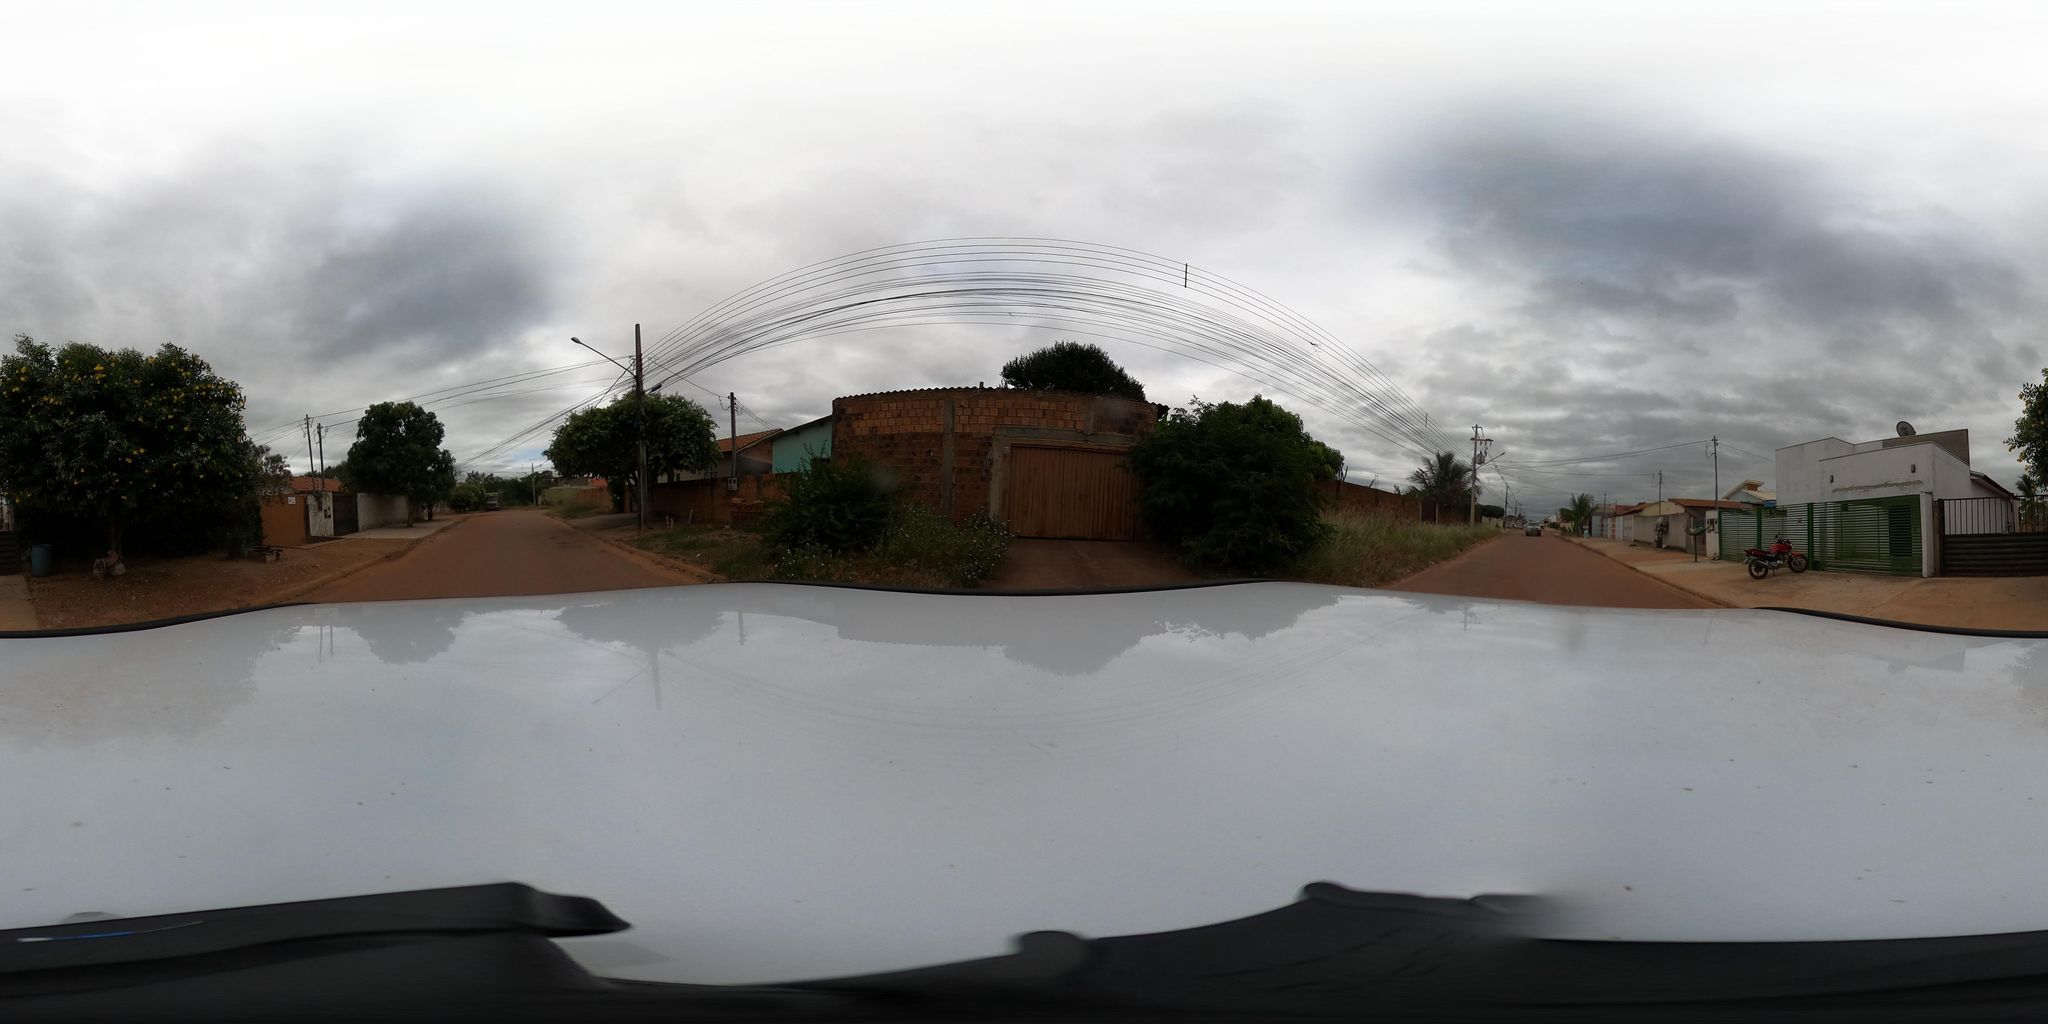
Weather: cloudy
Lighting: day
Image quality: slightly poor
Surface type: driving surface
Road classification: residential
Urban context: dense urban cluster
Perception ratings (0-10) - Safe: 4.39, Lively: 2.36, Beautiful: 6.36, Boring: 1.86, Depressing: 2.8, Wealthy: 2.38